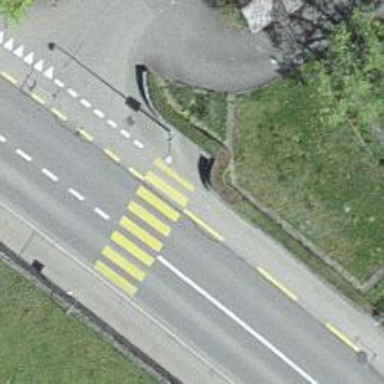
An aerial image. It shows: Zebra crossing on the road.